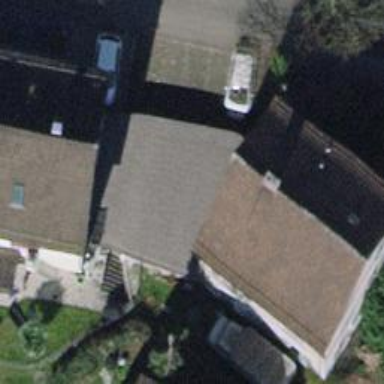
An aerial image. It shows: Group of garages.